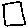
Label: square